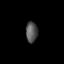
Tissue: lung
Cell type: Endothelial cells
Senescence score: 0.5458
Nuclear area (px): 237
Mean DAPI intensity: 84.435